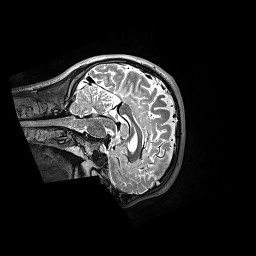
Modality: T2w
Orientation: sagittal
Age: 31
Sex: male
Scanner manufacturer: siemens
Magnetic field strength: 3 T
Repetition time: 3.2 s
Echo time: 0.564 s